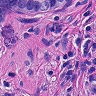
Metastatic tissue present: yes